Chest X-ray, PA view. Patient: 76 years old, sex M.
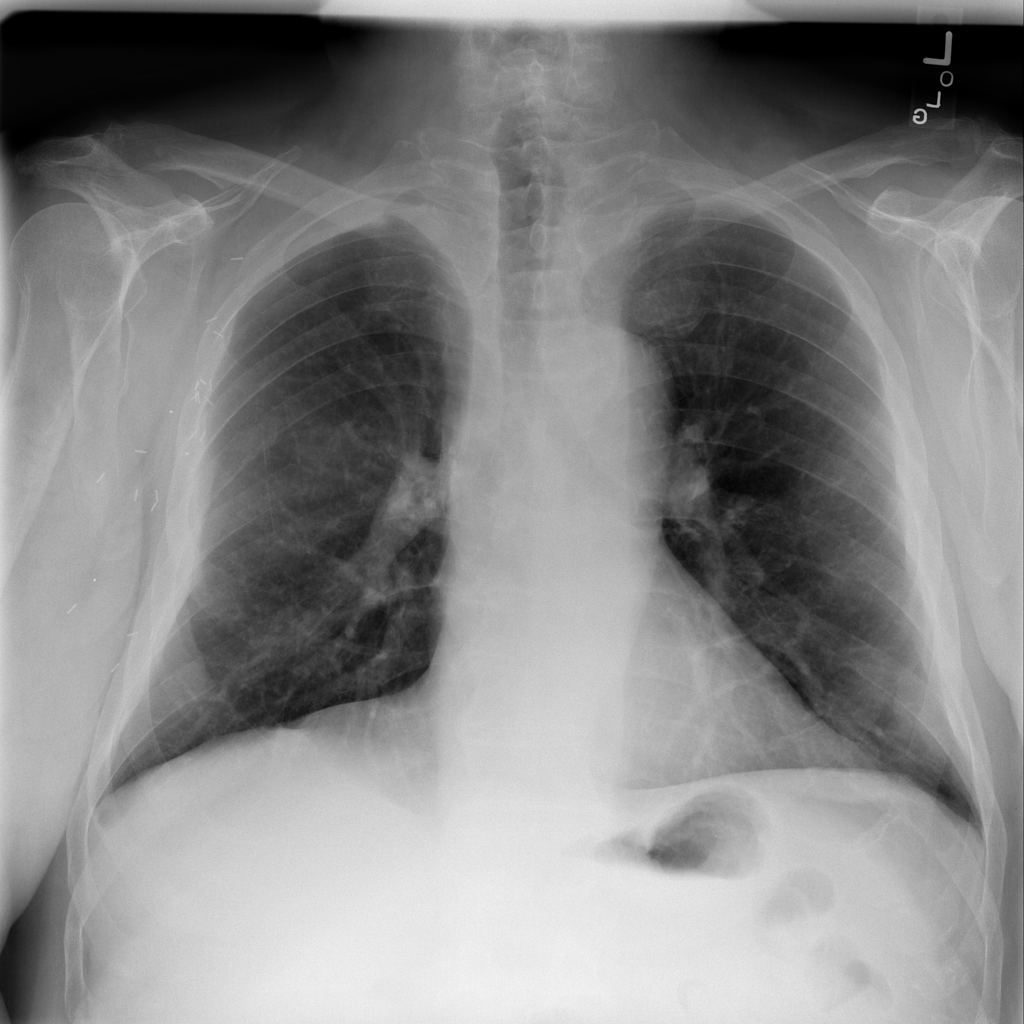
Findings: No Finding